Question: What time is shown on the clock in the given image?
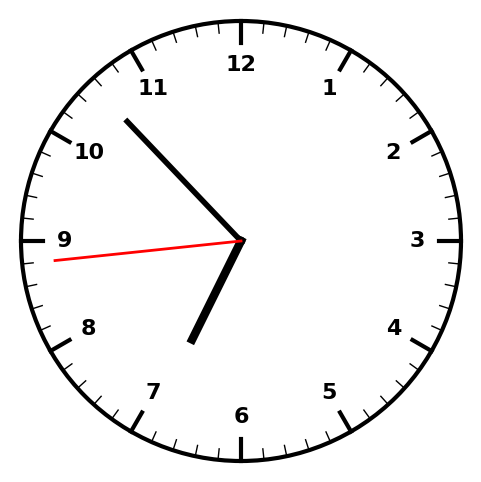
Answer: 06:52:44